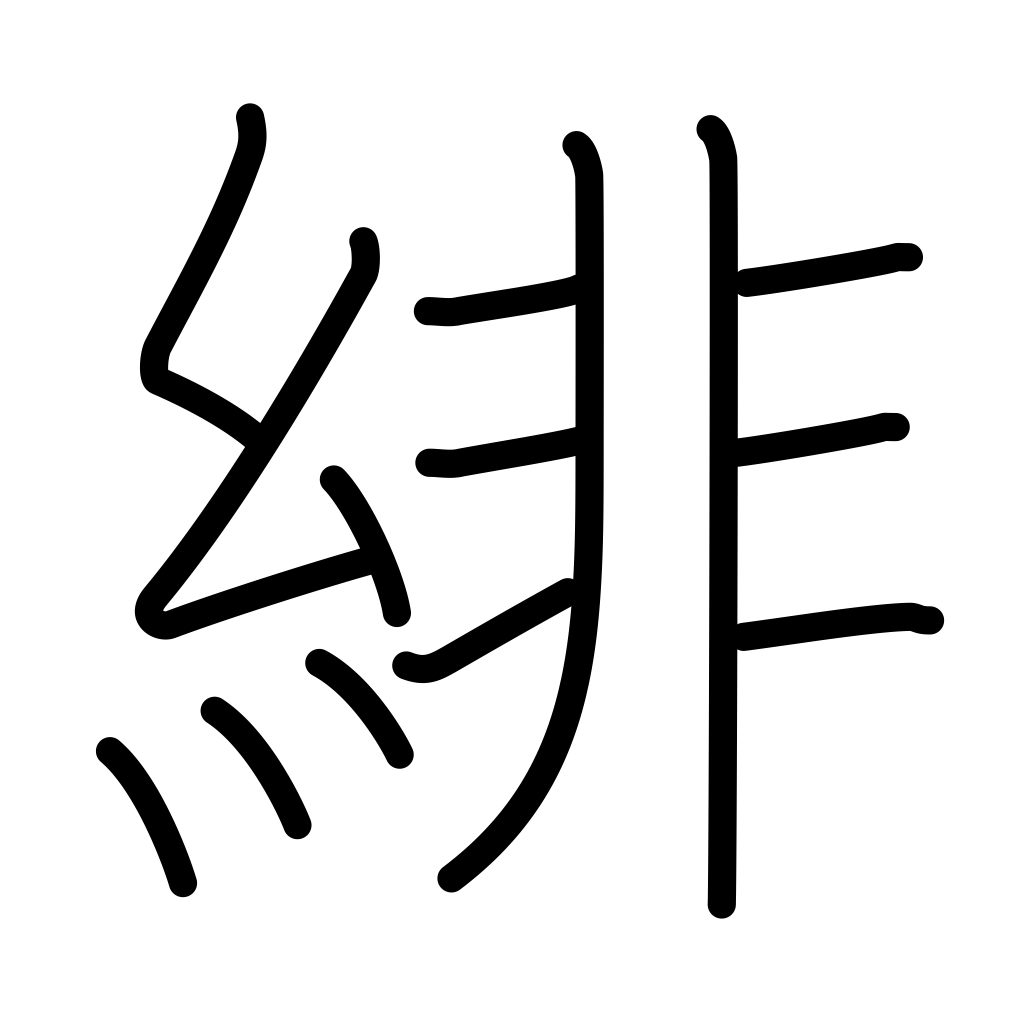
Meaning: scarlet, cardinal